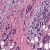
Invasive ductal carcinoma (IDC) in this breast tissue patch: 1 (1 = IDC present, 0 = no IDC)